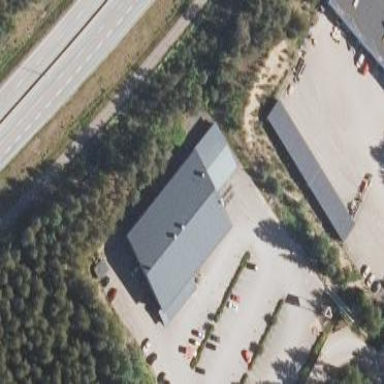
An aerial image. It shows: Building used as fitness center.